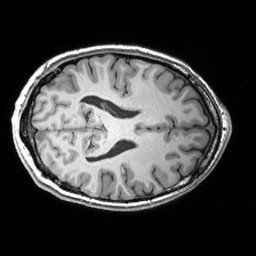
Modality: T1w
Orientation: axial
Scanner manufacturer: siemens
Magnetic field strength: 3 T
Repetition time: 2.53 s
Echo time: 0.00299 s